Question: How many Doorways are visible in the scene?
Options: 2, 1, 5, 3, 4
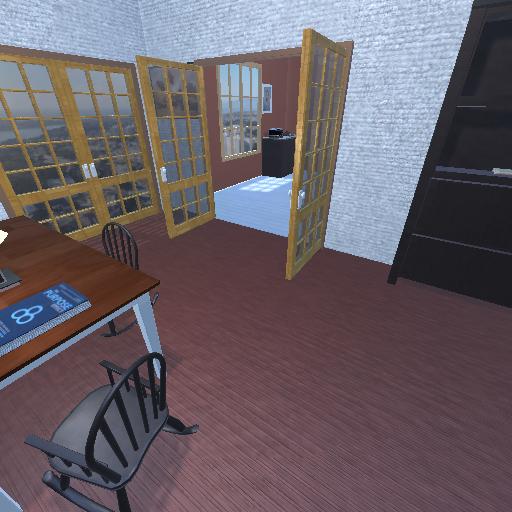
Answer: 2